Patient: sex F, age 75
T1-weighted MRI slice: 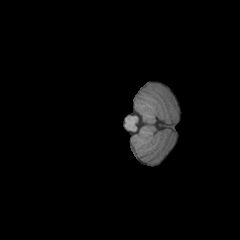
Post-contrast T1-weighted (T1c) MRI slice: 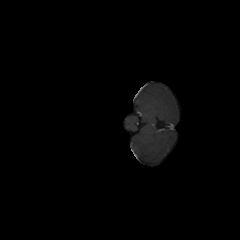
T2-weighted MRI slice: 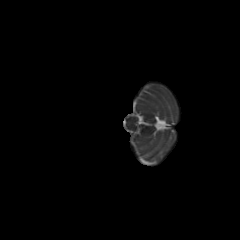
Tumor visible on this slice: no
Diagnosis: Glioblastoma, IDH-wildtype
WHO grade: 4